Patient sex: M
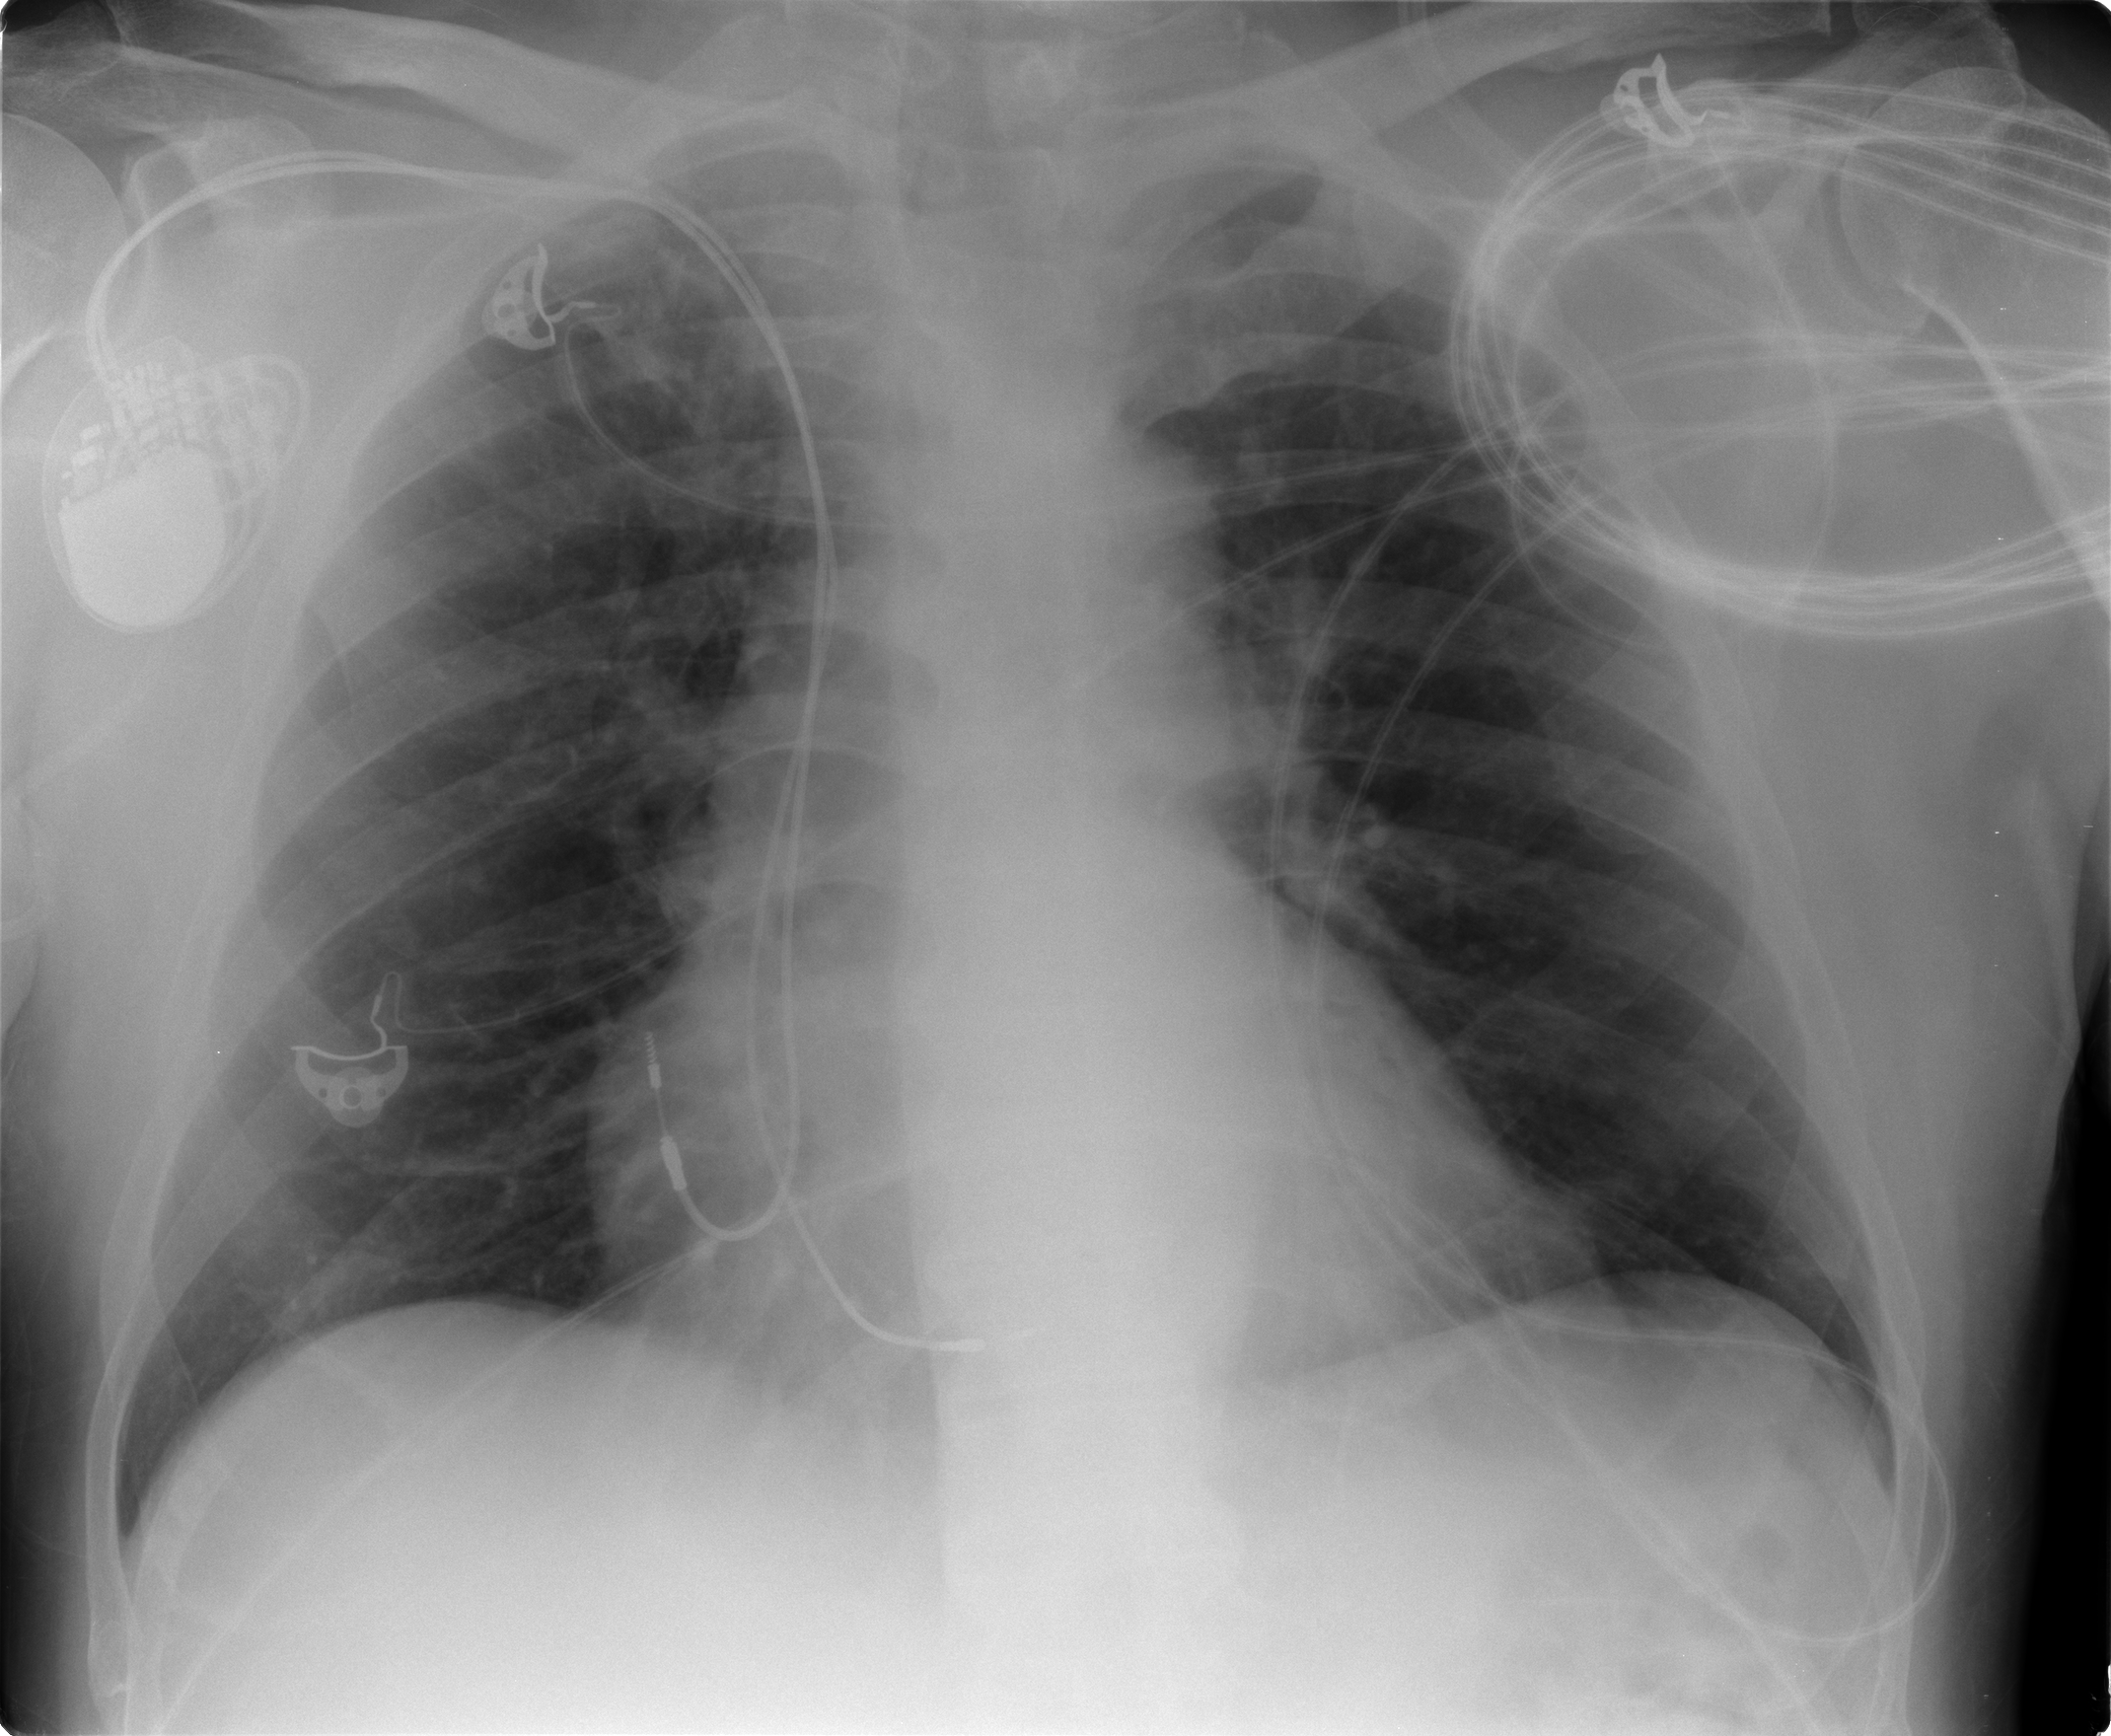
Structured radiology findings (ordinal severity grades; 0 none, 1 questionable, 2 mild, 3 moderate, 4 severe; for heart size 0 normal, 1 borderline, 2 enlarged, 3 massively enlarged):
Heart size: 0
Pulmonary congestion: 0
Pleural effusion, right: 0
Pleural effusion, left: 0
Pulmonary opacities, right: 2
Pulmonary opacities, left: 0
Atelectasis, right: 0
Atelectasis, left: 0